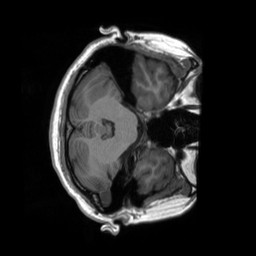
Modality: T1w
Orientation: axial
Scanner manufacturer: siemens
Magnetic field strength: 3 T
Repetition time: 2.3 s
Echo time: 0.00207 s